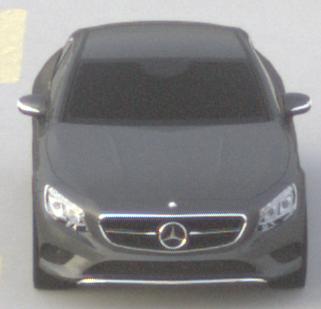
Make: Mercedes-Benz
Model: S 400 Coupé
Detailed model: S-Class (217) Coupé
Model produced from: 2015/10
Model produced until: 2017/09
Doors: 2
Color: gray
Road condition: dry road
Daytime: sunrise or sunset
Contrast: low contrast